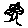
Label: tree